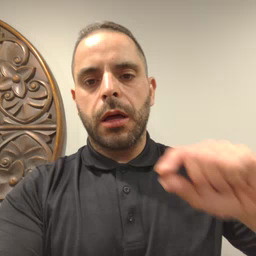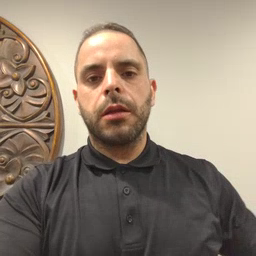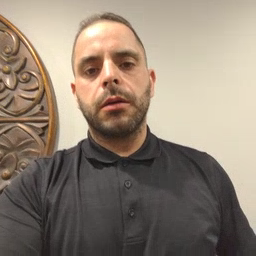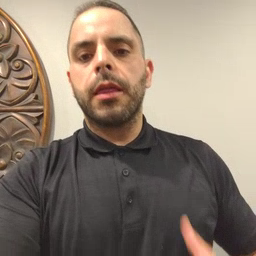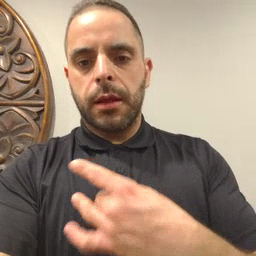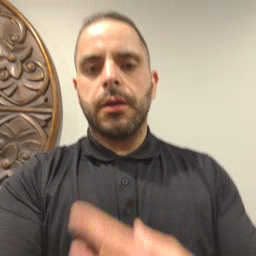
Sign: like